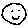
Label: smiley face